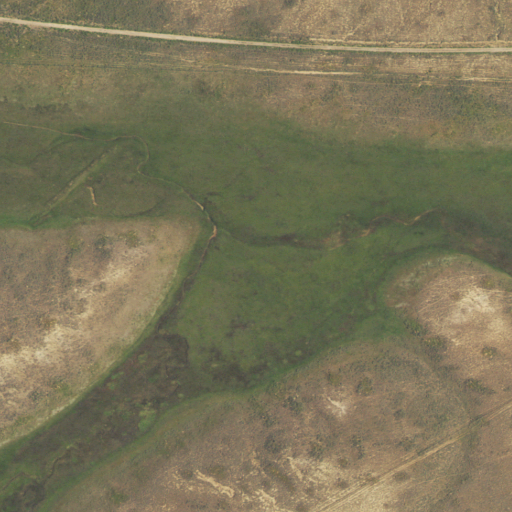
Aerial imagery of valley in Wyoming named Clifton Hollow containing shrub, herbaceous wetlands, and woody wetlands